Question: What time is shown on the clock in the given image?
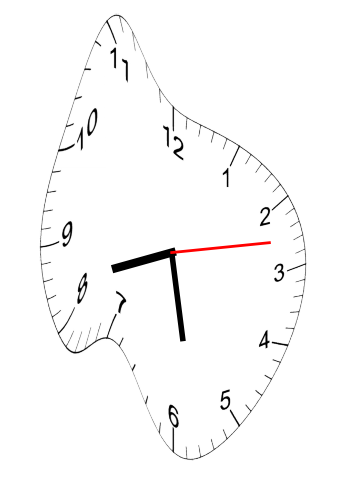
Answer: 08:28:13